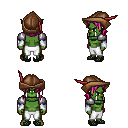
a pixel art fantasy rpg character, male body template, orc, green skin, steel arm armor, white pants, pink long bangs hairstyle, leather cap, white cloth bracers, ghillies, four views (front, back, left, right), 2x2 character sprite sheet, small pixel art, hard edges, no anti-aliasing